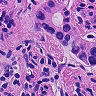
Metastatic tissue present: yes